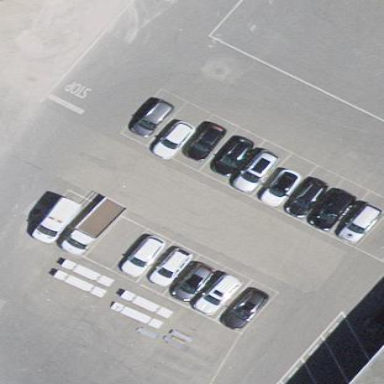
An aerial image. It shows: Parking area with surface.